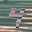
Label: 4